Field crop: maize
Growth stage: 2
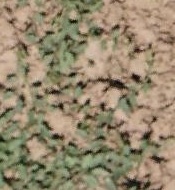
Species: convolvulus